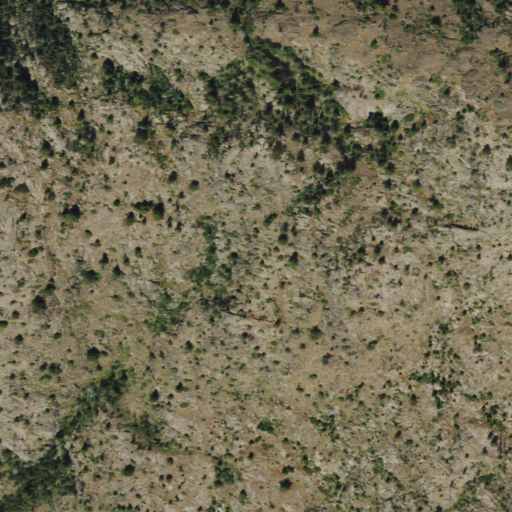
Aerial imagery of cliff(s) in Wyoming named Little Brown Point containing shrub and evergreen forest